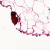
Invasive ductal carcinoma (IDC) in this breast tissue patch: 0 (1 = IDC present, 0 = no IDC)